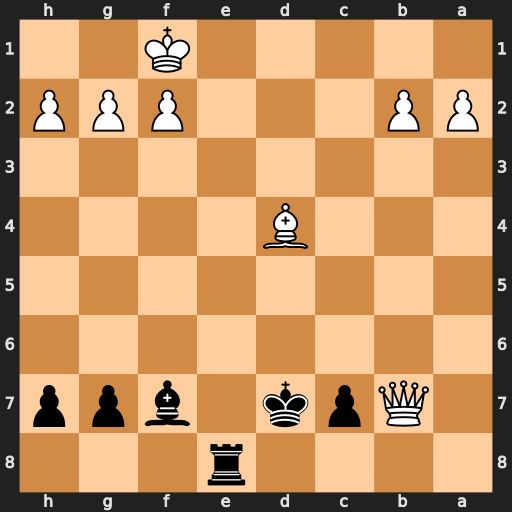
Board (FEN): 4r3/1Qpk1bpp/8/8/3B4/8/PP3PPP/5K2
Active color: b
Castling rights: -
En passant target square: -
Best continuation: Bc4+ Kg1 Re1#